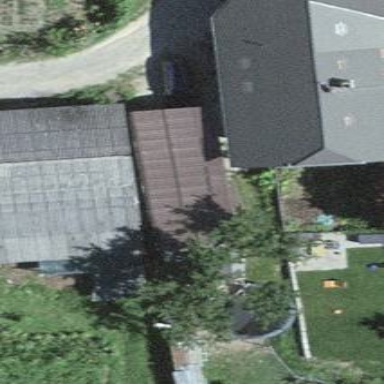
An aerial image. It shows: Shed building.